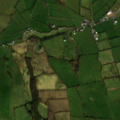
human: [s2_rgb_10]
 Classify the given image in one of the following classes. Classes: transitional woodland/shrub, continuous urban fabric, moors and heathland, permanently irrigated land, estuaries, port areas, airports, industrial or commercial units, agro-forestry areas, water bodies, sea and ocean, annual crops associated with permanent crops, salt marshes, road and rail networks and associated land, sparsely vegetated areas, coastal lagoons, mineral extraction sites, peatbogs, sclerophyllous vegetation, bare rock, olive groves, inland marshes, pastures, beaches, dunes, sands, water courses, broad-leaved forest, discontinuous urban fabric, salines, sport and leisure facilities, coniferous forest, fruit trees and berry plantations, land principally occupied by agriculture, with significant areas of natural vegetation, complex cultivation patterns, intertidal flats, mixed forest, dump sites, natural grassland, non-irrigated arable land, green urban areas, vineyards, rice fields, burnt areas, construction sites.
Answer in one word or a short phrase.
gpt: pastures